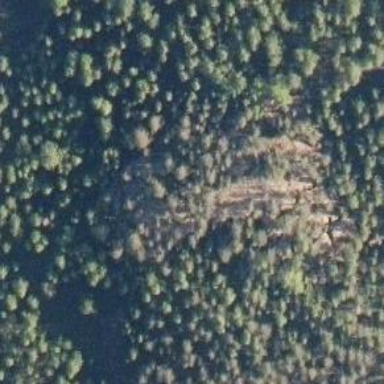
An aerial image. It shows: Natural cliff.